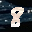
Label: 8